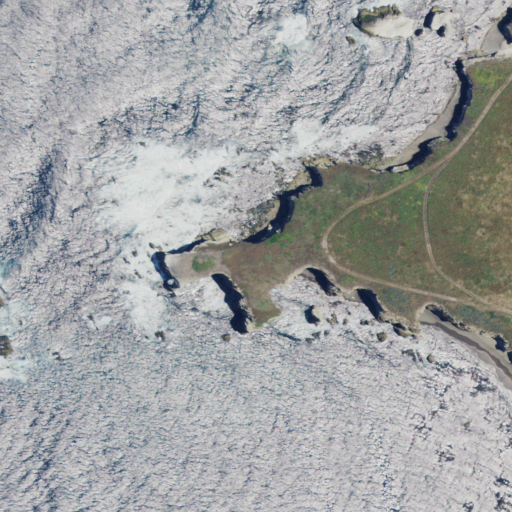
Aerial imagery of cape in California named Point Buchon containing open water, shrub, mixed forest, herbaceous wetlands, and grassland